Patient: sex M, age 79
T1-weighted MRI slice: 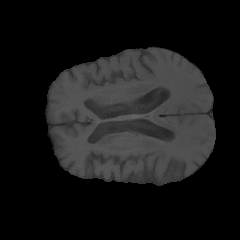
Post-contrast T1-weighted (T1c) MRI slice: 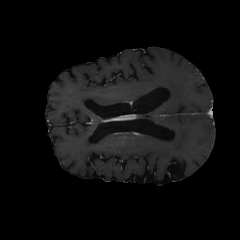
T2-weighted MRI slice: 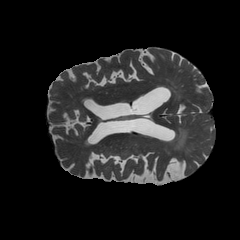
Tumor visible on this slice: yes
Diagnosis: Glioblastoma, IDH-wildtype
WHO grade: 4